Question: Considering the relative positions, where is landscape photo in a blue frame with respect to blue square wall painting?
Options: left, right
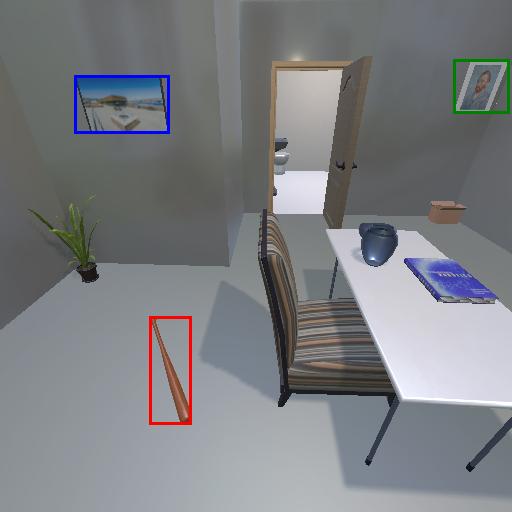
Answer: left